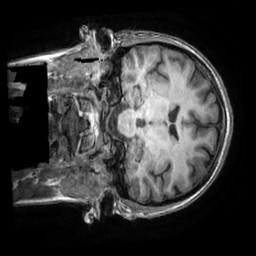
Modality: T1w
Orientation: coronal
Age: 25
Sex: female
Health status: healthy
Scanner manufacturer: ge